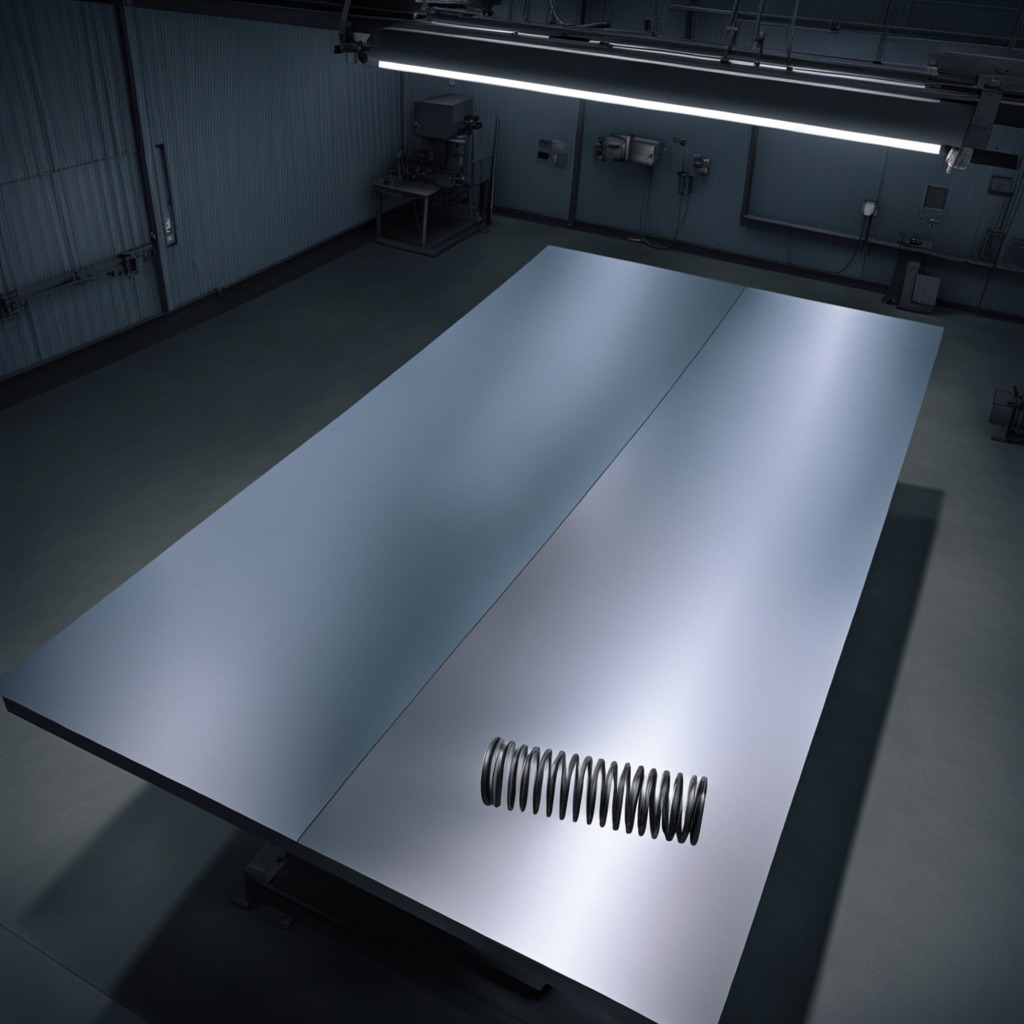
A coiled metal spring lies on the clean empty table in the basement in the evening.